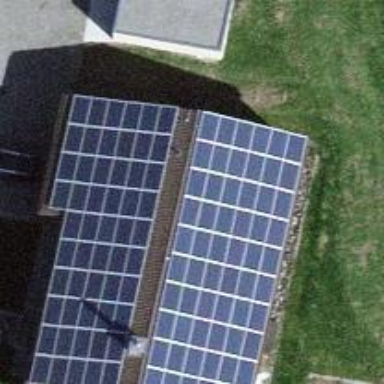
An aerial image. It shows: Solar power generator.